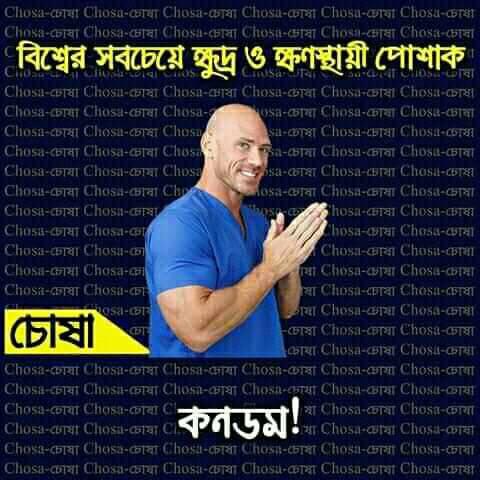
Caption: বিশ্বের সবচেয়ে   ক্ষুদ্র ও ক্ষণস্থায়ী পোশাক    কনডম
Label: non-hate